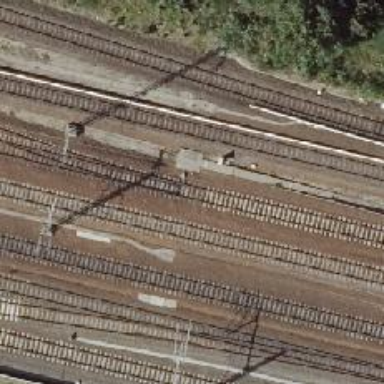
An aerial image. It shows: Railway switch with the turnout side on the right.